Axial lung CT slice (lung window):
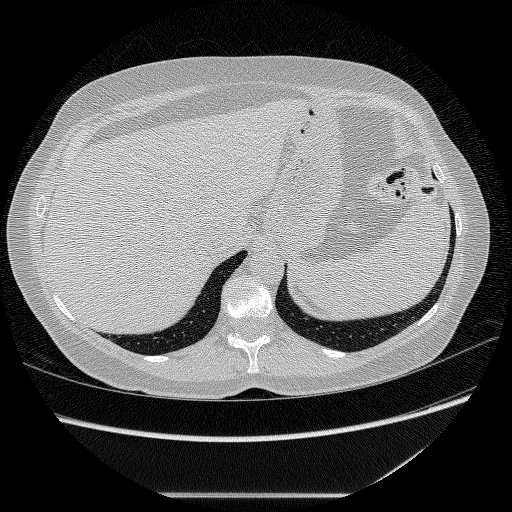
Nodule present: no